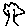
Label: tree